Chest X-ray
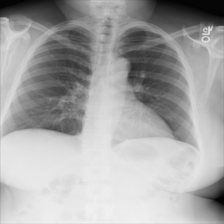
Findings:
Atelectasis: negative
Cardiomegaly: negative
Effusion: negative
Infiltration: negative
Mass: negative
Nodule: negative
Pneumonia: negative
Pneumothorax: negative
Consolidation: negative
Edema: negative
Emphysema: negative
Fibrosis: negative
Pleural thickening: negative
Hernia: negative